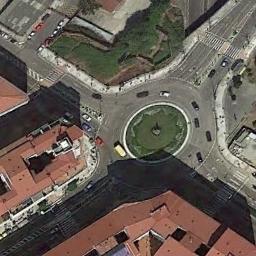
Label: roundabout